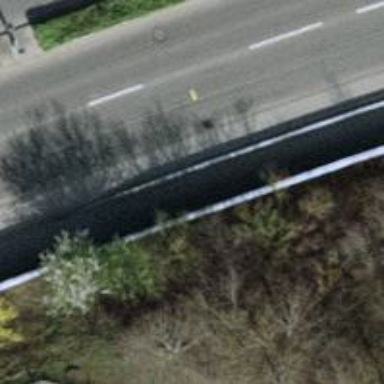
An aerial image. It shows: Asphalt cycleway.